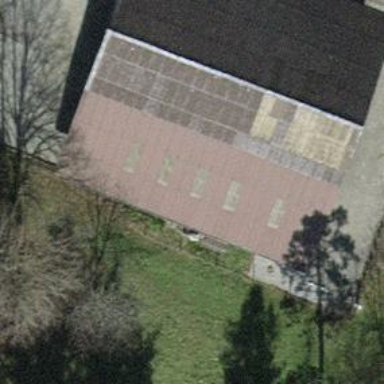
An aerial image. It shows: Service building.